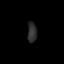
Tissue: skin
Cell type: Epithelial cells
Senescence score: 0.2877
Nuclear area (px): 178
Mean DAPI intensity: 46.331